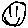
Label: smiley face